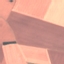
Label: AnnualCrop